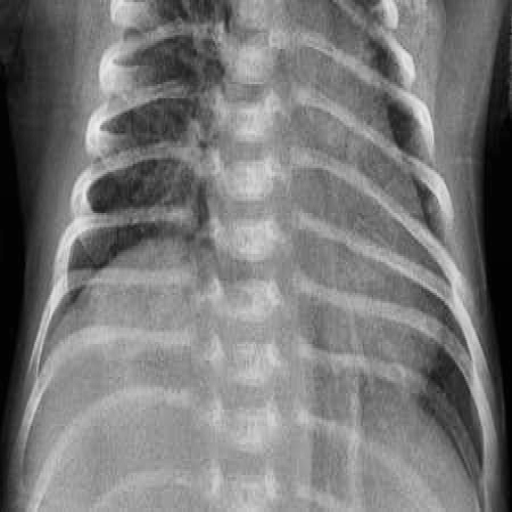
Finding: PNEUMONIA